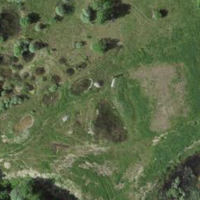
EUNIS habitat code: 44
Species observed at this site:
Chalcolestes viridis
Trichodes alvearius
Myathropa florea
Zygaena filipendulae
Aeshna mixta
Capreolus capreolus
Celastrina argiolus
Ischnura elegans
Libellula depressa
Pyrrhosoma nymphula
Aglais urticae
Sympetrum fonscolombii
Gonepteryx rhamni
Libellula quadrimaculata
Macroglossum stellatarum
Orthetrum cancellatum
Sympecma fusca
Cyaniris semiargus
Aeshna cyanea
Cicindela campestris
Sphaerophoria scripta
Graphosoma italicum
Orthetrum brunneum
Veronica persica
Polyommatus icarus
Sympetrum striolatum
Anax imperator